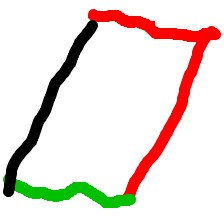
Shape: parallelogram